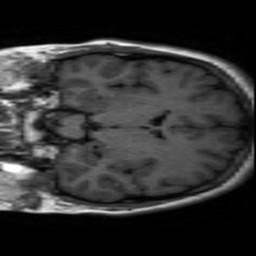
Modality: inplaneT1
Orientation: coronal
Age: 19
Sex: female
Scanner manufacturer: ge
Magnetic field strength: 3 T
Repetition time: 2.499 s
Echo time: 0.02513 s